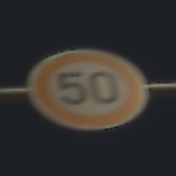
Verkehrszeichen: Geschwindigkeit50
Umgebung: Outdoor, Beach
Tageszeit: Midday
Wetter: PartlyCloudy
Licht: Natural
Jahreszeit: NotSpecified
Kontrast: HighContrast